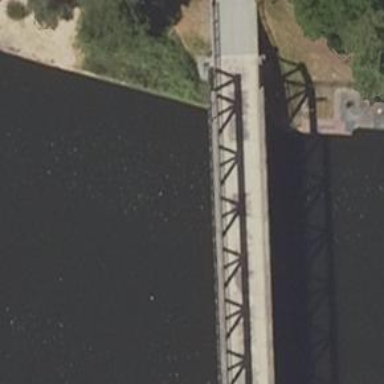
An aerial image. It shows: There is bridge in the image.